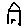
Label: house